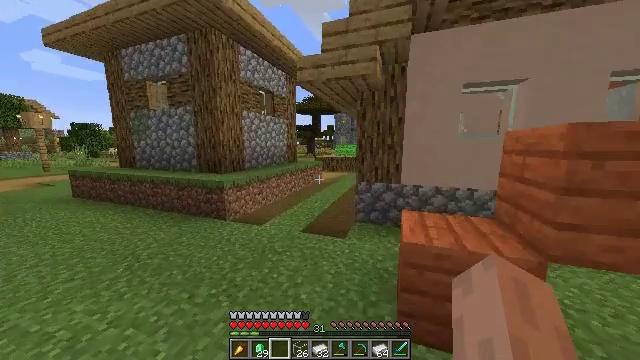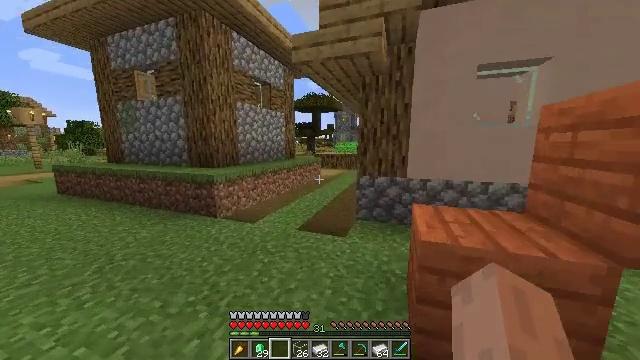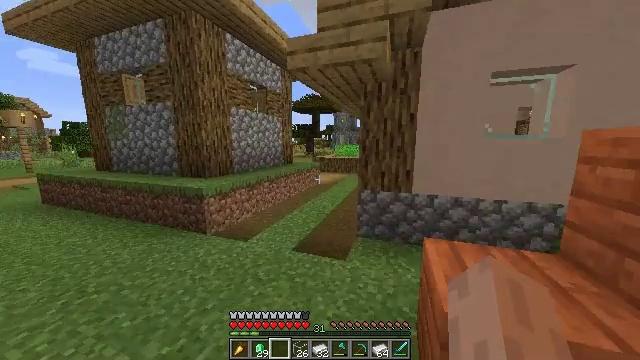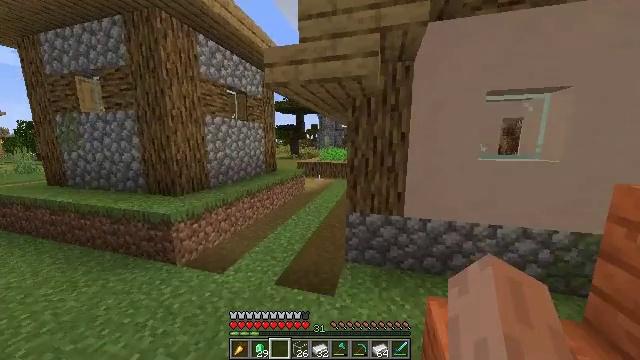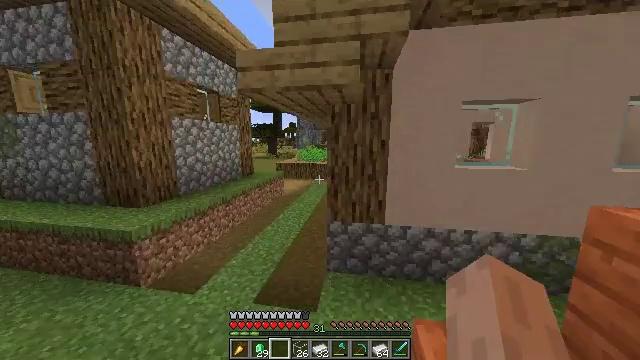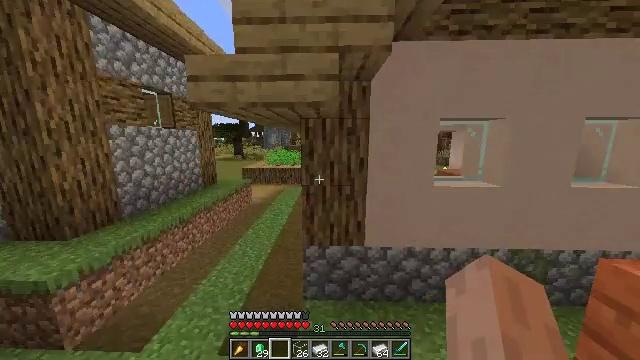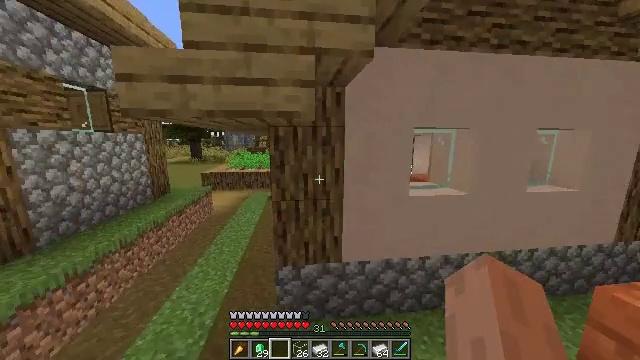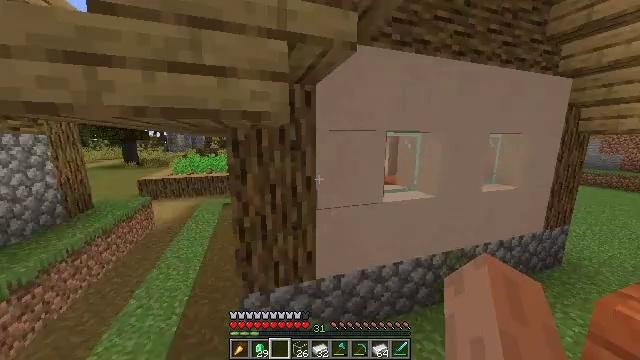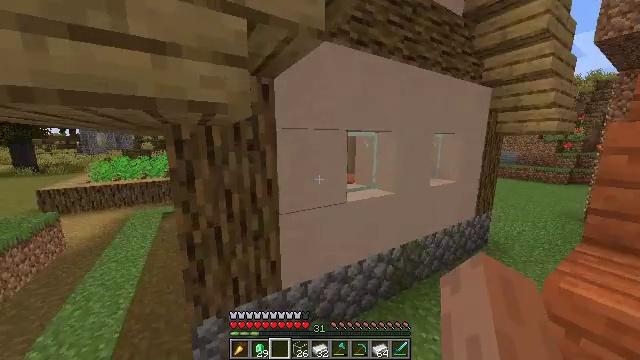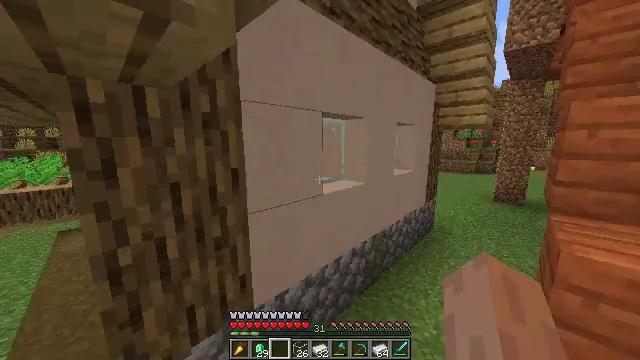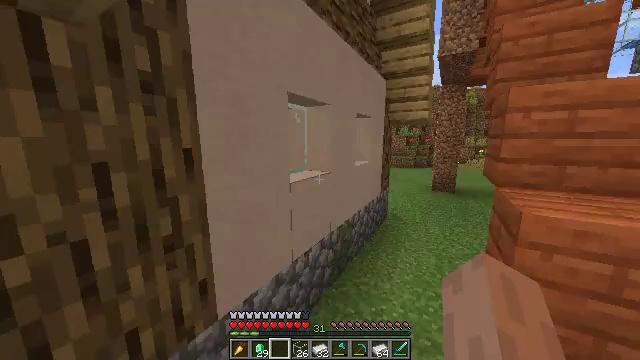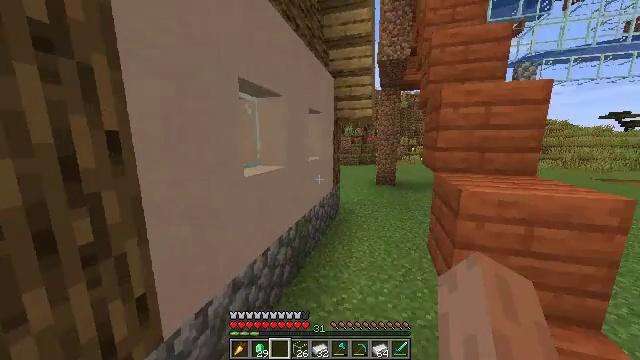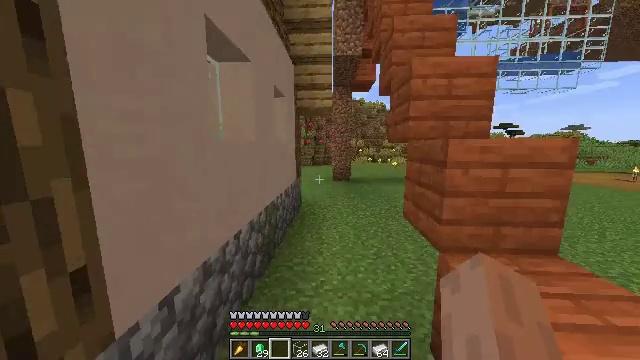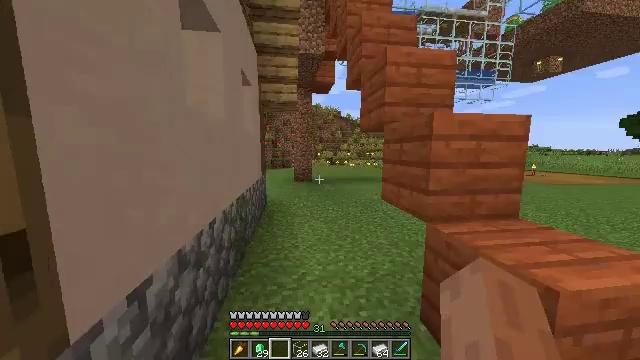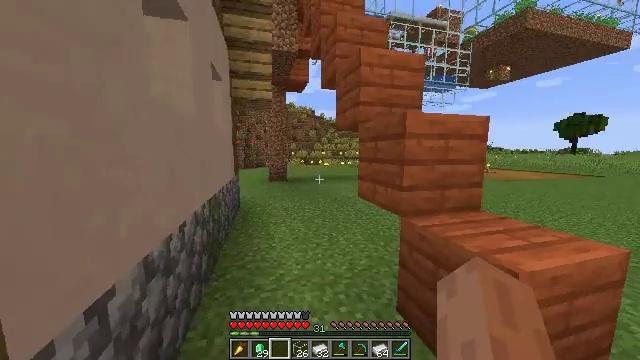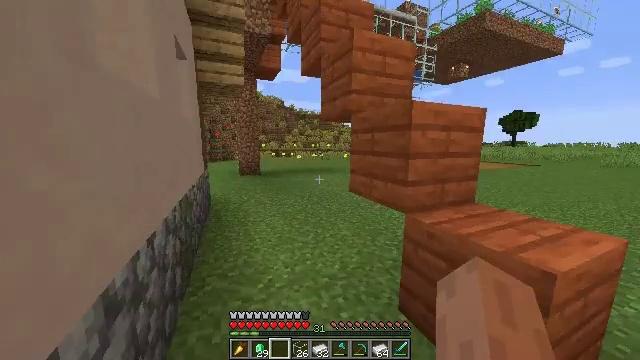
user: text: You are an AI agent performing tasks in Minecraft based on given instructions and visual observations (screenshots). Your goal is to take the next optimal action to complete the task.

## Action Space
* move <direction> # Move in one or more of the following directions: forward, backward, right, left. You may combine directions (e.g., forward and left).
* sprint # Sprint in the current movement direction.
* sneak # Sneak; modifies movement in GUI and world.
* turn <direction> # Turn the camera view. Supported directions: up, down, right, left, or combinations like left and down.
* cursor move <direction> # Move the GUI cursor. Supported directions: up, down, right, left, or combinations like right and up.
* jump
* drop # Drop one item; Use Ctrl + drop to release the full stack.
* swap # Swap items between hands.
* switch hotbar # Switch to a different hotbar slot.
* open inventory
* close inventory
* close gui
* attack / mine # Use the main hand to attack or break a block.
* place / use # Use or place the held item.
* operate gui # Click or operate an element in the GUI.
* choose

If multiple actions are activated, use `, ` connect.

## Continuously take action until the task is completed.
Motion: motion action
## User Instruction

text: Break the existing acacia planks.
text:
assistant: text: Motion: move forward, sprint, jump
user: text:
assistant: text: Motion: move forward, sprint, jump
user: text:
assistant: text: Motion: move forward, sprint, turn right, jump
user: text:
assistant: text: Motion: move forward, turn right, jump
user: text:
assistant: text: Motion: move forward, turn right, jump
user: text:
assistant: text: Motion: move forward, turn right, jump
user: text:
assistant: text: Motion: move forward, turn right, jump
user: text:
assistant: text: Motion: move forward, turn right, jump
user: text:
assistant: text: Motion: move forward, turn right, jump
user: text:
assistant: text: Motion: move forward, turn right
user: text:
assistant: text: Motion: move forward, sprint, turn right
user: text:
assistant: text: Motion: move forward, sprint, turn right and up
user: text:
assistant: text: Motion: move forward, sprint, turn right and up
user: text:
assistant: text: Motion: move forward, turn right
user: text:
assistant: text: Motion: move forward, turn right and down
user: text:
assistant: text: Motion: turn right and down
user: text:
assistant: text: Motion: move right, turn right and down
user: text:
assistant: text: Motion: move right, turn right and down
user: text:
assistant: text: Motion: move right, turn left and down
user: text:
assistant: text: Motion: move right, turn left and down
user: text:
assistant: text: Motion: move right, turn left and down
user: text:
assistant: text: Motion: turn left
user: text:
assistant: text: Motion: no_op
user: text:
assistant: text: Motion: move right, turn left
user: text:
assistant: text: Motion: move right, turn left
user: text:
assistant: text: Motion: move right, turn left
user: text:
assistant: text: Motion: turn left
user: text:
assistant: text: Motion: turn left
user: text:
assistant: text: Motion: turn left
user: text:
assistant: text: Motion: no_op